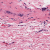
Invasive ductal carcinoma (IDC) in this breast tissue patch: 0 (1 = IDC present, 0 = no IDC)